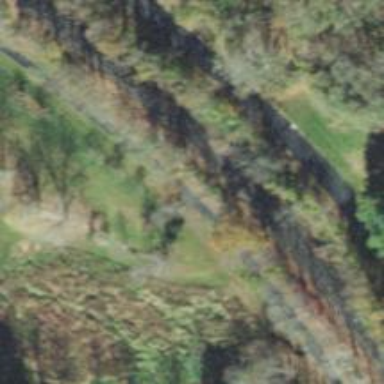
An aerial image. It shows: Railway track.